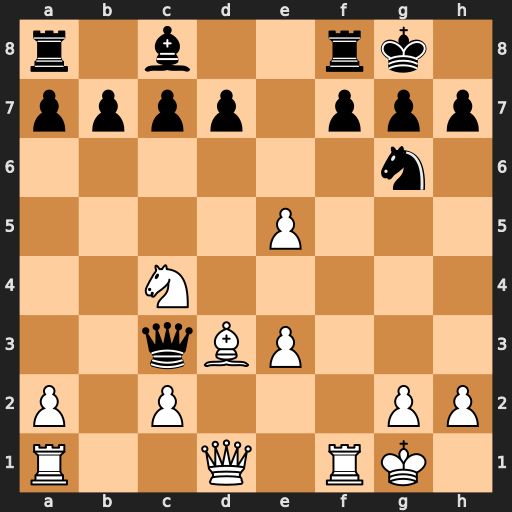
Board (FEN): r1b2rk1/pppp1ppp/6n1/4P3/2N5/2qBP3/P1P3PP/R2Q1RK1
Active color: w
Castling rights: -
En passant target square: -
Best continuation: Rb1 Nxe5 Rb3 Qxc4 Bxc4